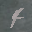
Label: 4